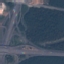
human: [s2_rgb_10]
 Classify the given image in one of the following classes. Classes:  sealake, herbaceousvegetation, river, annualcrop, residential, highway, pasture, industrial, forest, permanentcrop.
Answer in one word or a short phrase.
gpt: Highway